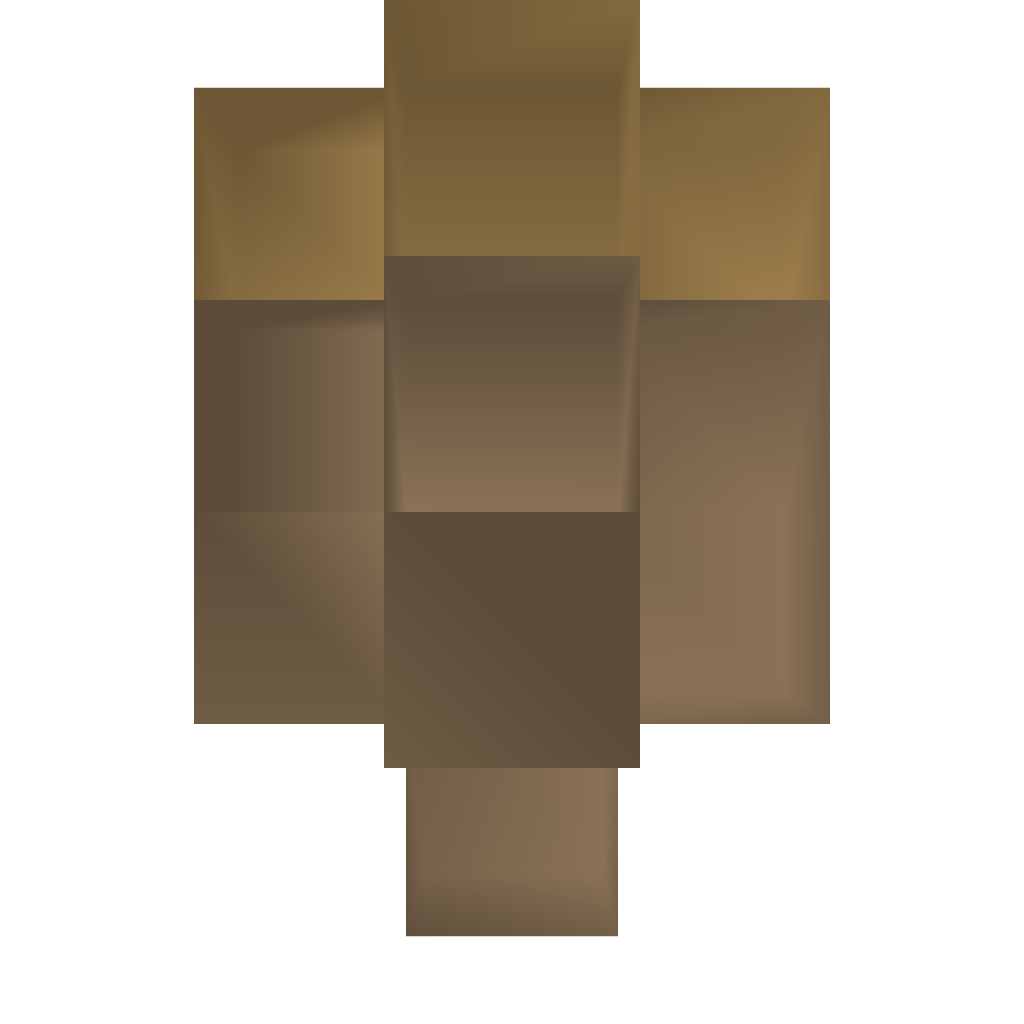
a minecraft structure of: Wood Lamp